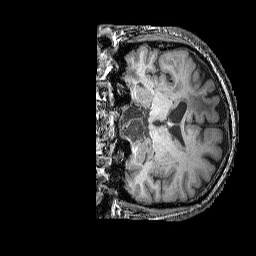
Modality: T1w
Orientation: coronal
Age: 56
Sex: male
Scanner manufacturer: siemens
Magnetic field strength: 3 T
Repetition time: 2.25 s
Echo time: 0.00415 s